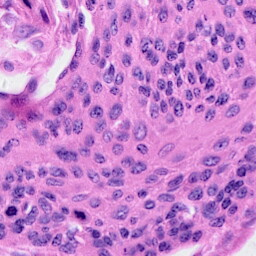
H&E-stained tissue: Cervix